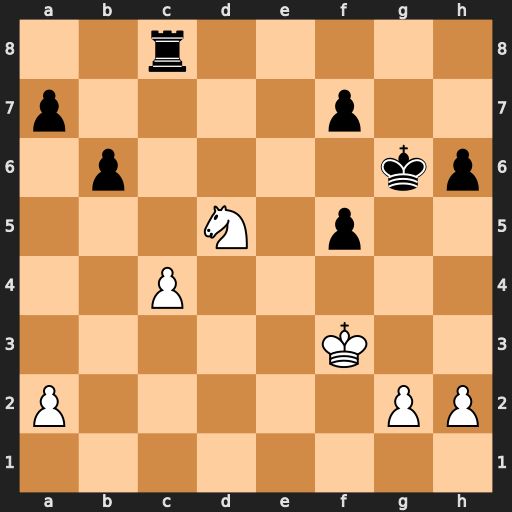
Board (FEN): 2r5/p4p2/1p4kp/3N1p2/2P5/5K2/P5PP/8
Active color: w
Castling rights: -
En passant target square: -
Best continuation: Ne7+ Kf6 Nxc8